Question: I am trying to understand the lambda calculus. However, I am a bit stuck on this expression: TRUE and TRUE. I can't figure out how you can get from
'''
((\T F -> T) (\T F -> T))
'''
to
'''
(\F T F -> T)
'''
, not
'''
(\F -> (\T F -> T))
'''
\ is lambda-signature

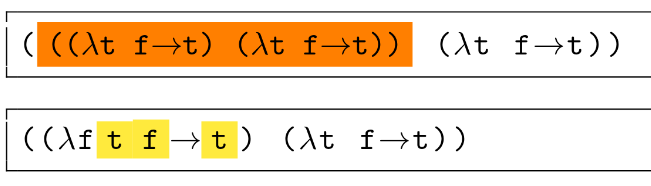
Answer: '''
(\F T F -> T)
'''
and
'''
(\F -> (\T F -> T))
'''
are the same thing.
<URL>:
> - 'M N''(M N)'- - 'lx. M N''lx. (M N)''(lx. M) N'- 'lx. ly. lz. N''lxyz. N'
In particular,
'''
(\F -> (\T F -> T))
'''
can be written
'''
(\F -> \T F -> T)
'''
because we can drop redundant parentheses and the body of the outer lambda extends as far right as possible, which can then be written
'''
(\F -> \T -> \F -> T)
'''
or
'''
(\F T F -> T)
'''
by the last rule (contraction).